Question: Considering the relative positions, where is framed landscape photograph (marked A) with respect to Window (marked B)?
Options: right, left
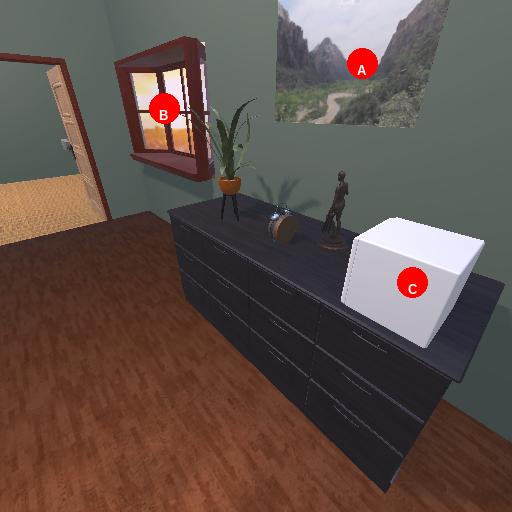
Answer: right